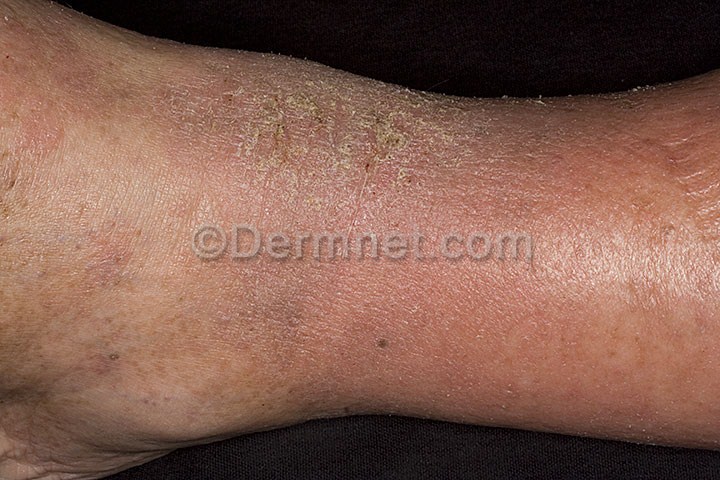
Disease: Eczema Photos